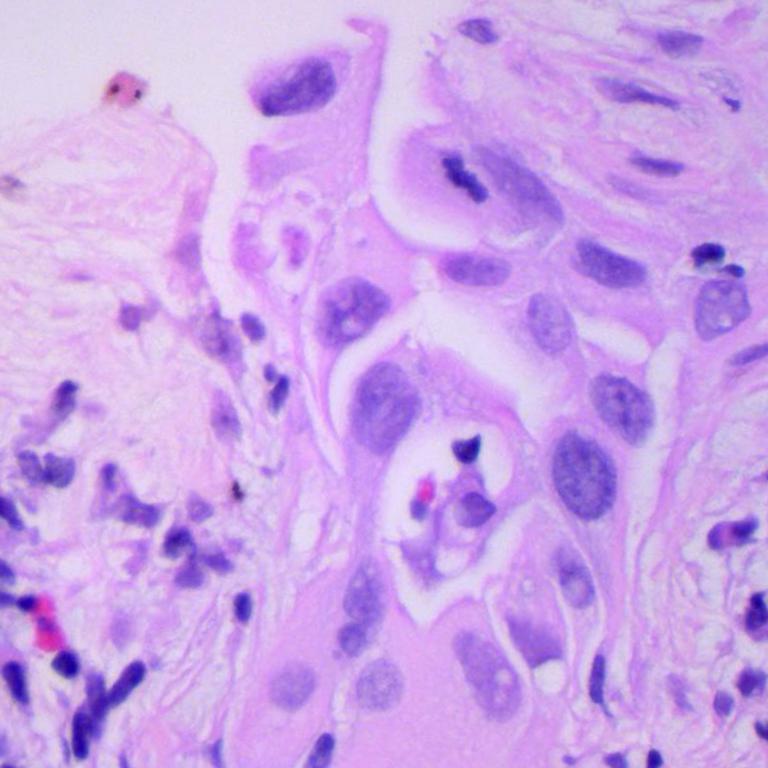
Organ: lung
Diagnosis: adenocarcinomas